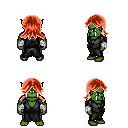
a pixel art fantasy rpg character, male body template, orc, green skin, gray robe, magenta pants, red loose hair, white cloth bandages, four views (front, back, left, right), 2x2 character sprite sheet, small pixel art, hard edges, no anti-aliasing